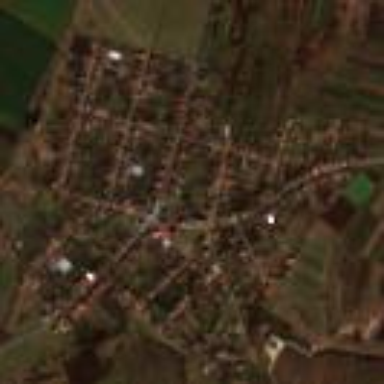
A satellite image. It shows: Residential area in village.